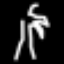
Label: palm tree